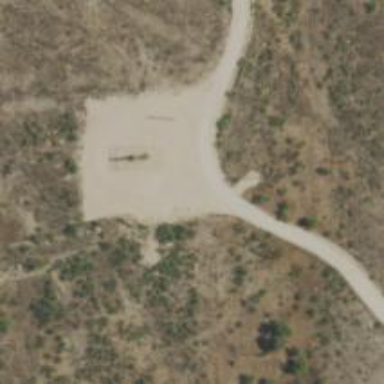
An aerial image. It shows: Petroleum well.